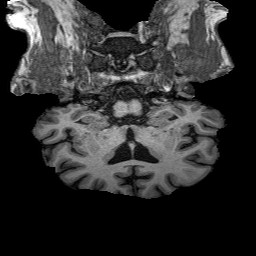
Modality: T1w
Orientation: sagittal
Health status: healthy